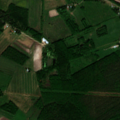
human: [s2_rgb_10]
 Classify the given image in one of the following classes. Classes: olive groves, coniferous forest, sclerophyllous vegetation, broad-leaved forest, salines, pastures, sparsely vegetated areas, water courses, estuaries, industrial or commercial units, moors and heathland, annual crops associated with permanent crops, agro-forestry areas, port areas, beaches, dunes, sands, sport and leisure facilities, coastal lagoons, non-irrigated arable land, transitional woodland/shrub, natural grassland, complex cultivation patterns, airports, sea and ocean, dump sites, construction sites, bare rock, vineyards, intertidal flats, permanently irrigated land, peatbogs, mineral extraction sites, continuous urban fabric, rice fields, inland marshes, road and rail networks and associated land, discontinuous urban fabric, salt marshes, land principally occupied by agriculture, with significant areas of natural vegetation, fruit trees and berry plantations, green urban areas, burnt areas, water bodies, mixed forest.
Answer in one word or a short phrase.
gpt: non-irrigated arable land, broad-leaved forest, coniferous forest, mixed forest